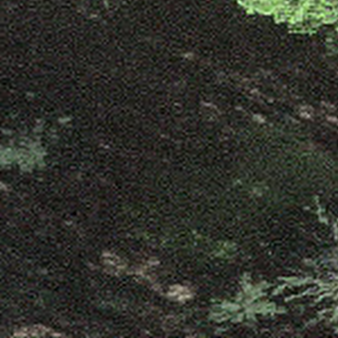
Label: other